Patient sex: F
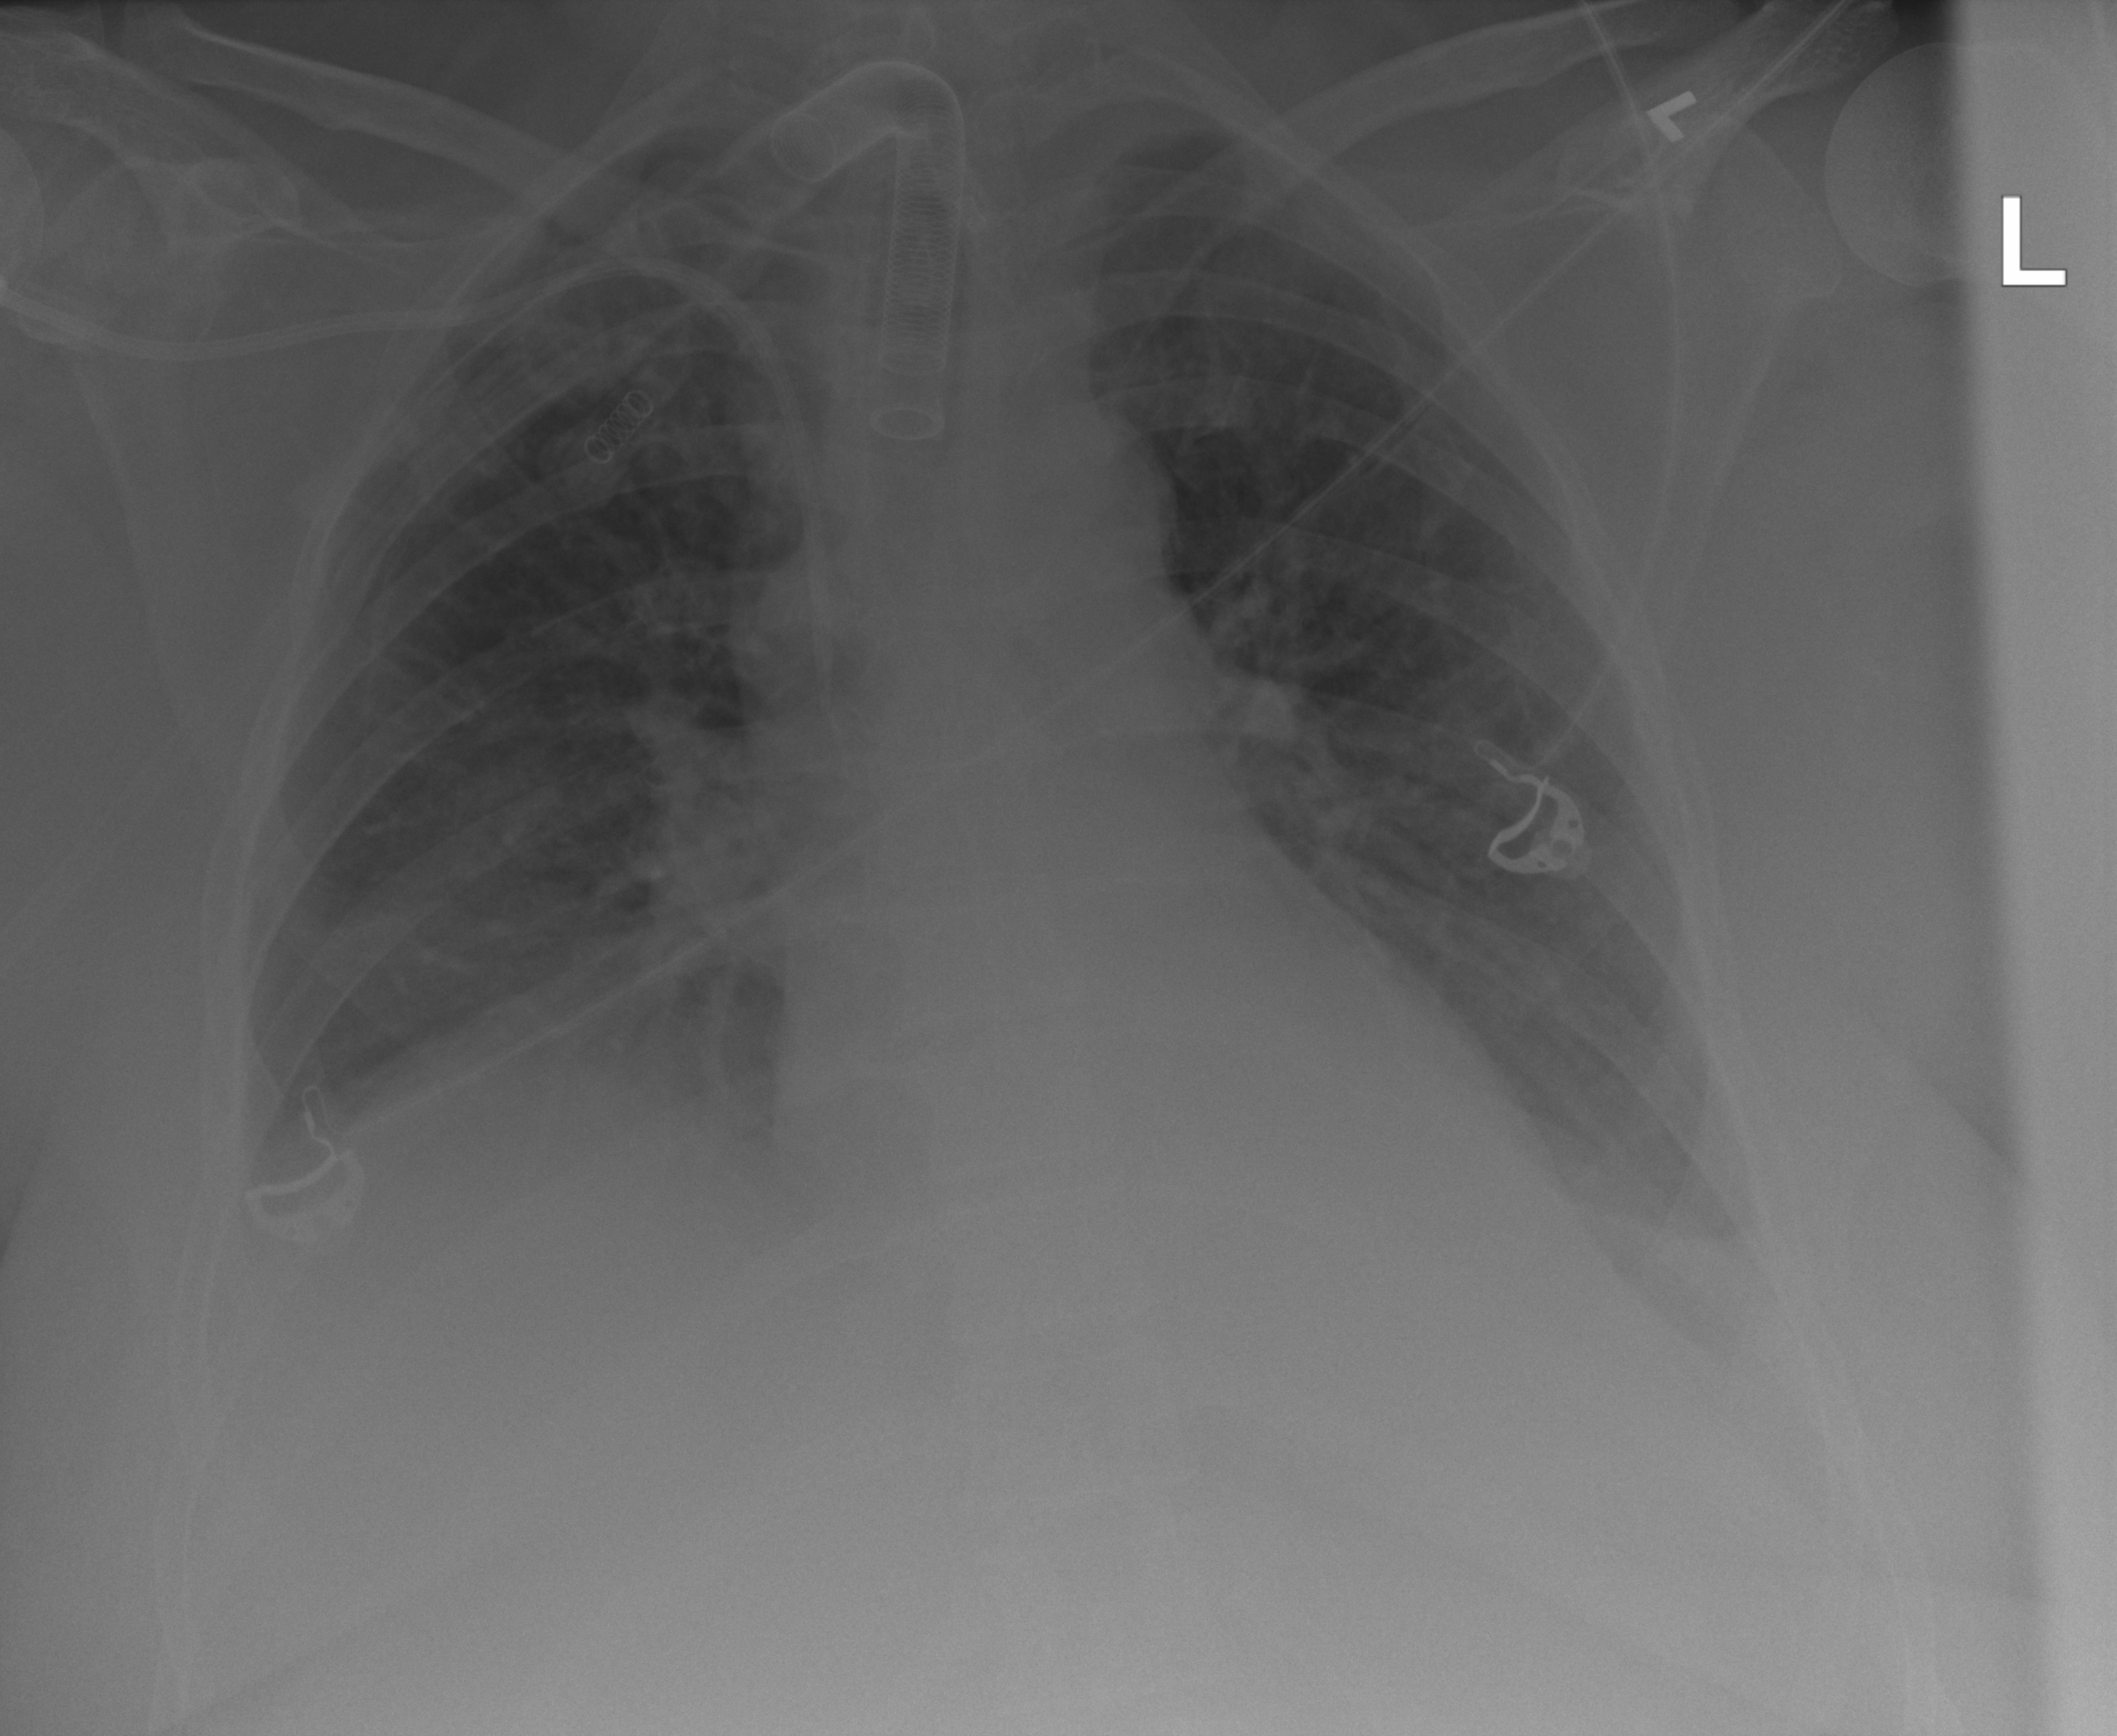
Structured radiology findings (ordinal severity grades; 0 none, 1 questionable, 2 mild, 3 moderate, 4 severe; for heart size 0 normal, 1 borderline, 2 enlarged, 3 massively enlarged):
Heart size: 0
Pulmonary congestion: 2
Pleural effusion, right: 2
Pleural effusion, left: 2
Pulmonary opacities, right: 2
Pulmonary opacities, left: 2
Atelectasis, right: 2
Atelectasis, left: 2